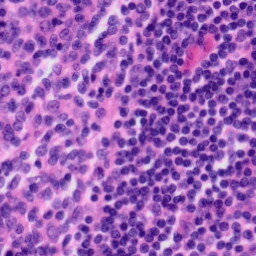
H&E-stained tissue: Tonsil